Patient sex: M
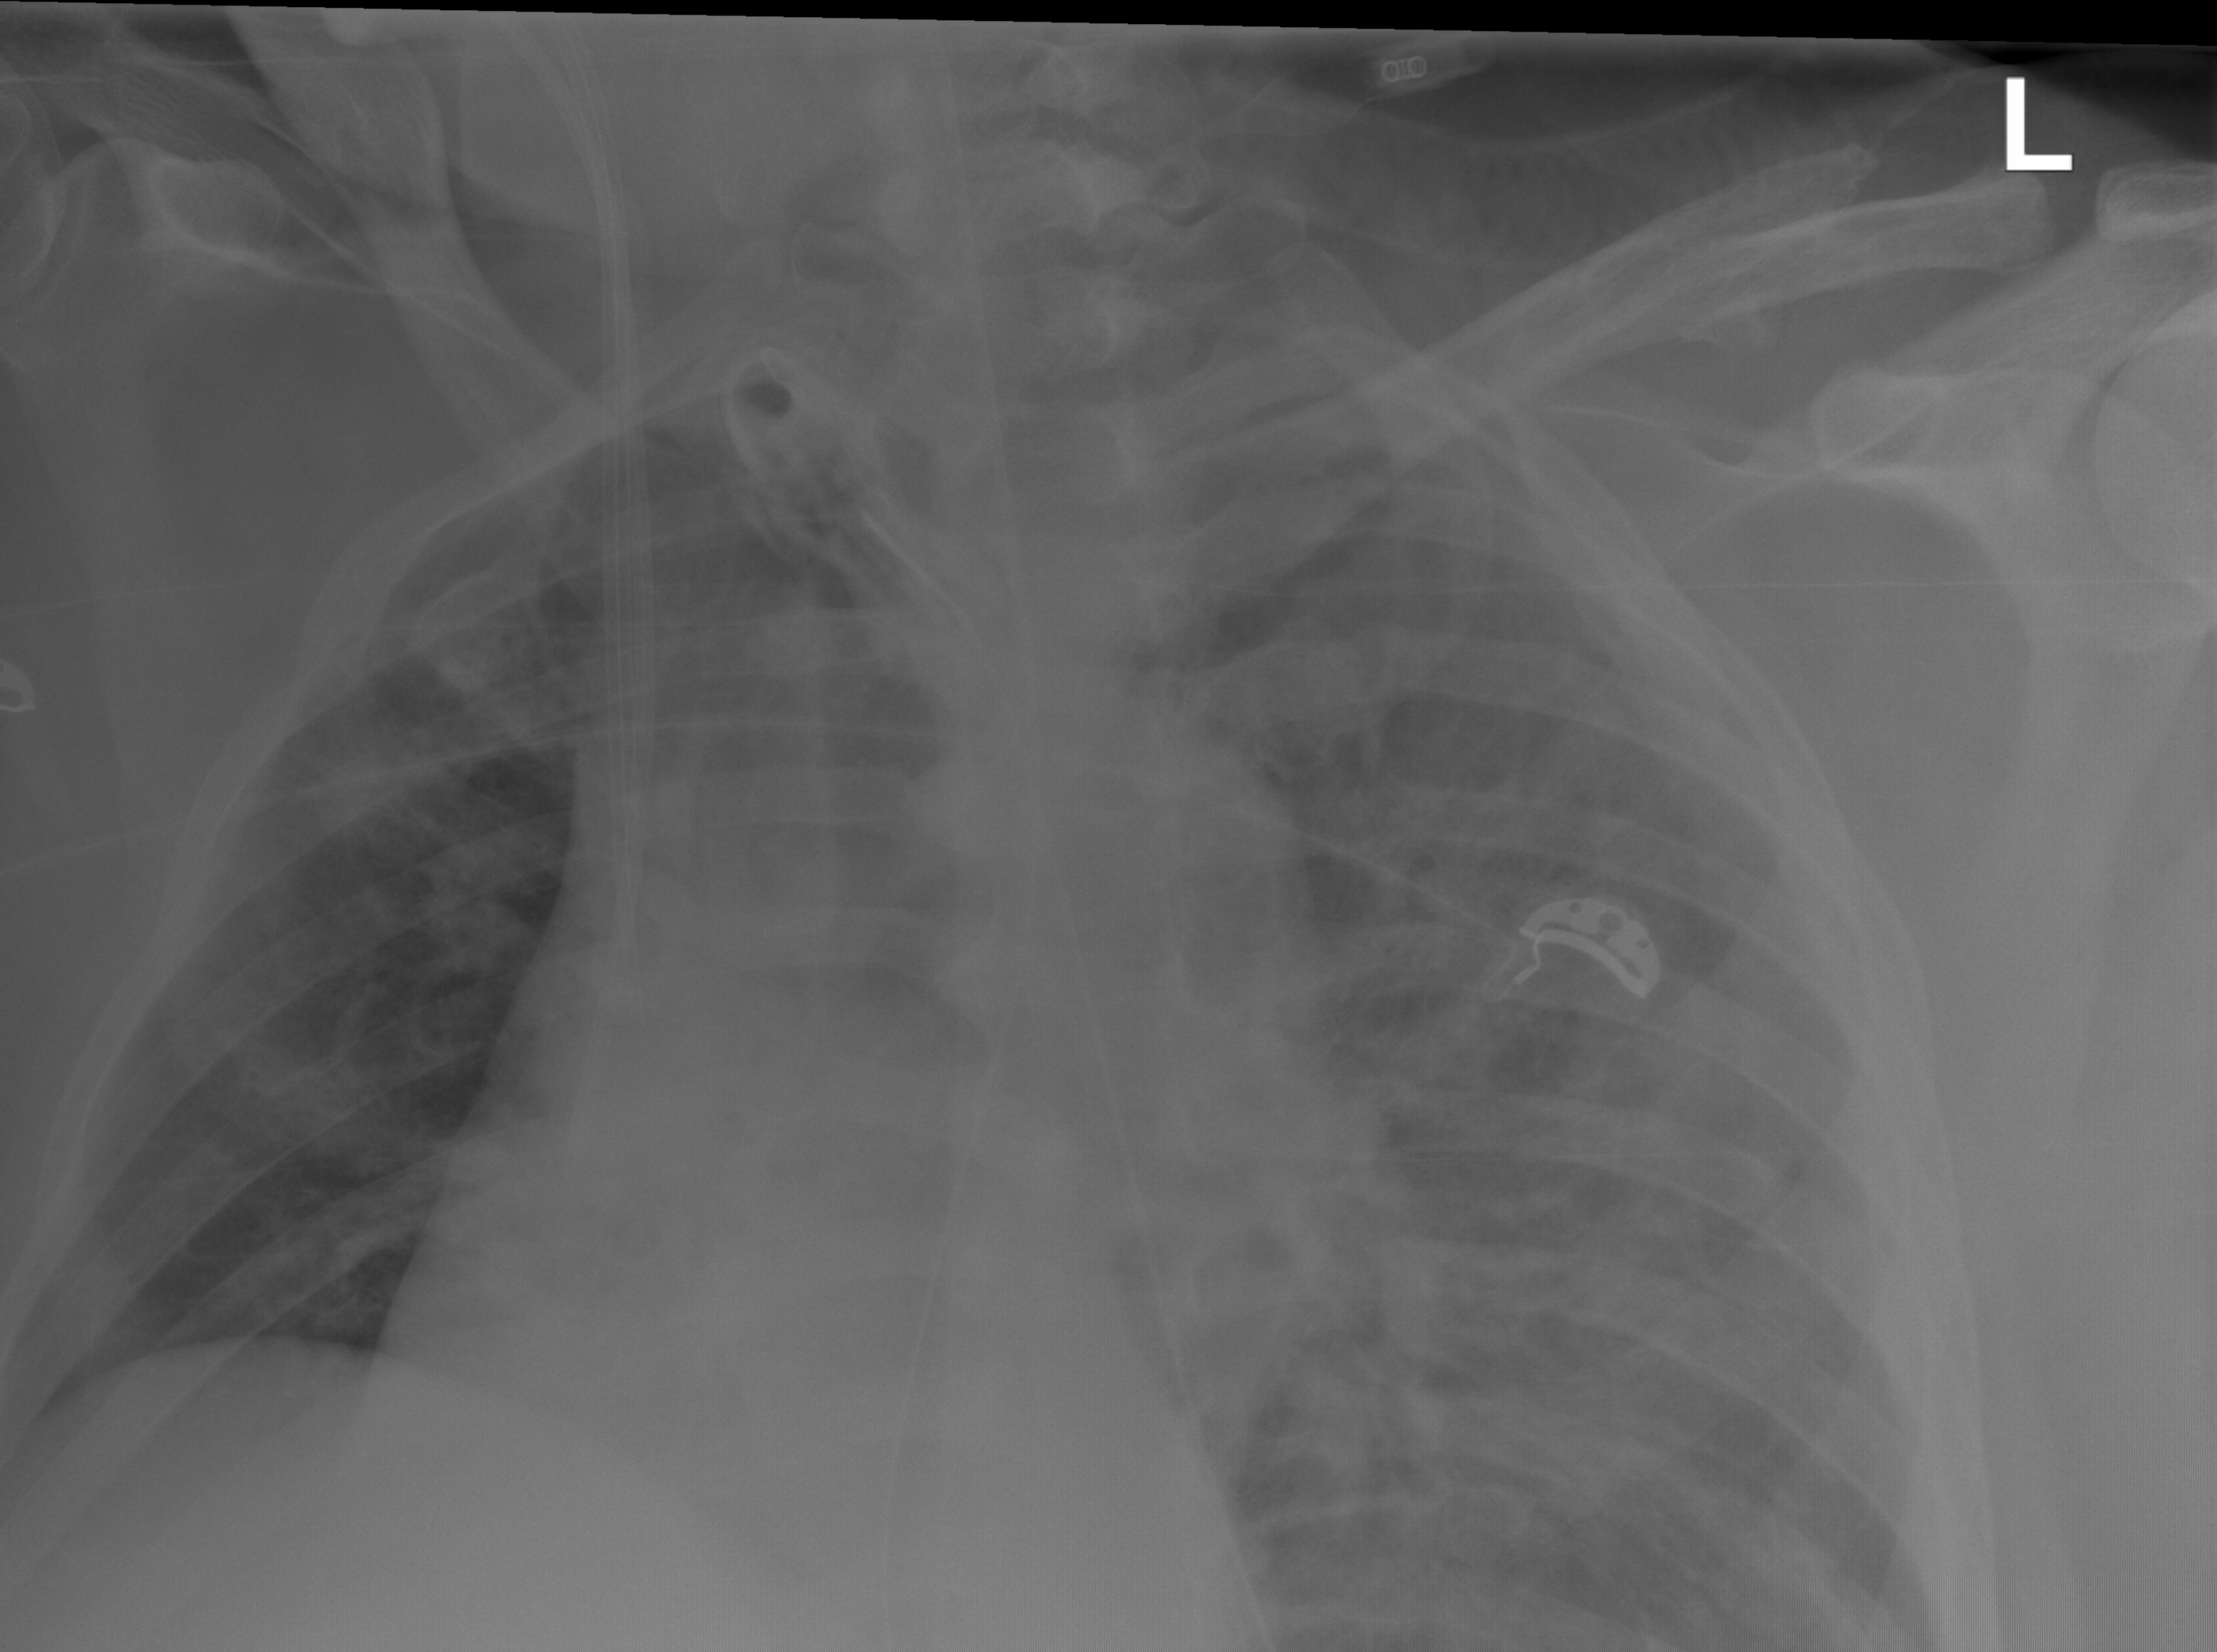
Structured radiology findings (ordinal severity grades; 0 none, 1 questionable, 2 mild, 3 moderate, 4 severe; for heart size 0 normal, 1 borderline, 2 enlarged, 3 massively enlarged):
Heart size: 0
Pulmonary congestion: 0
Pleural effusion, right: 0
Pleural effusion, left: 0
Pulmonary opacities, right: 2
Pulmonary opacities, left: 3
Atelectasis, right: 2
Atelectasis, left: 2